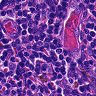
Metastatic tissue present: no